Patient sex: M
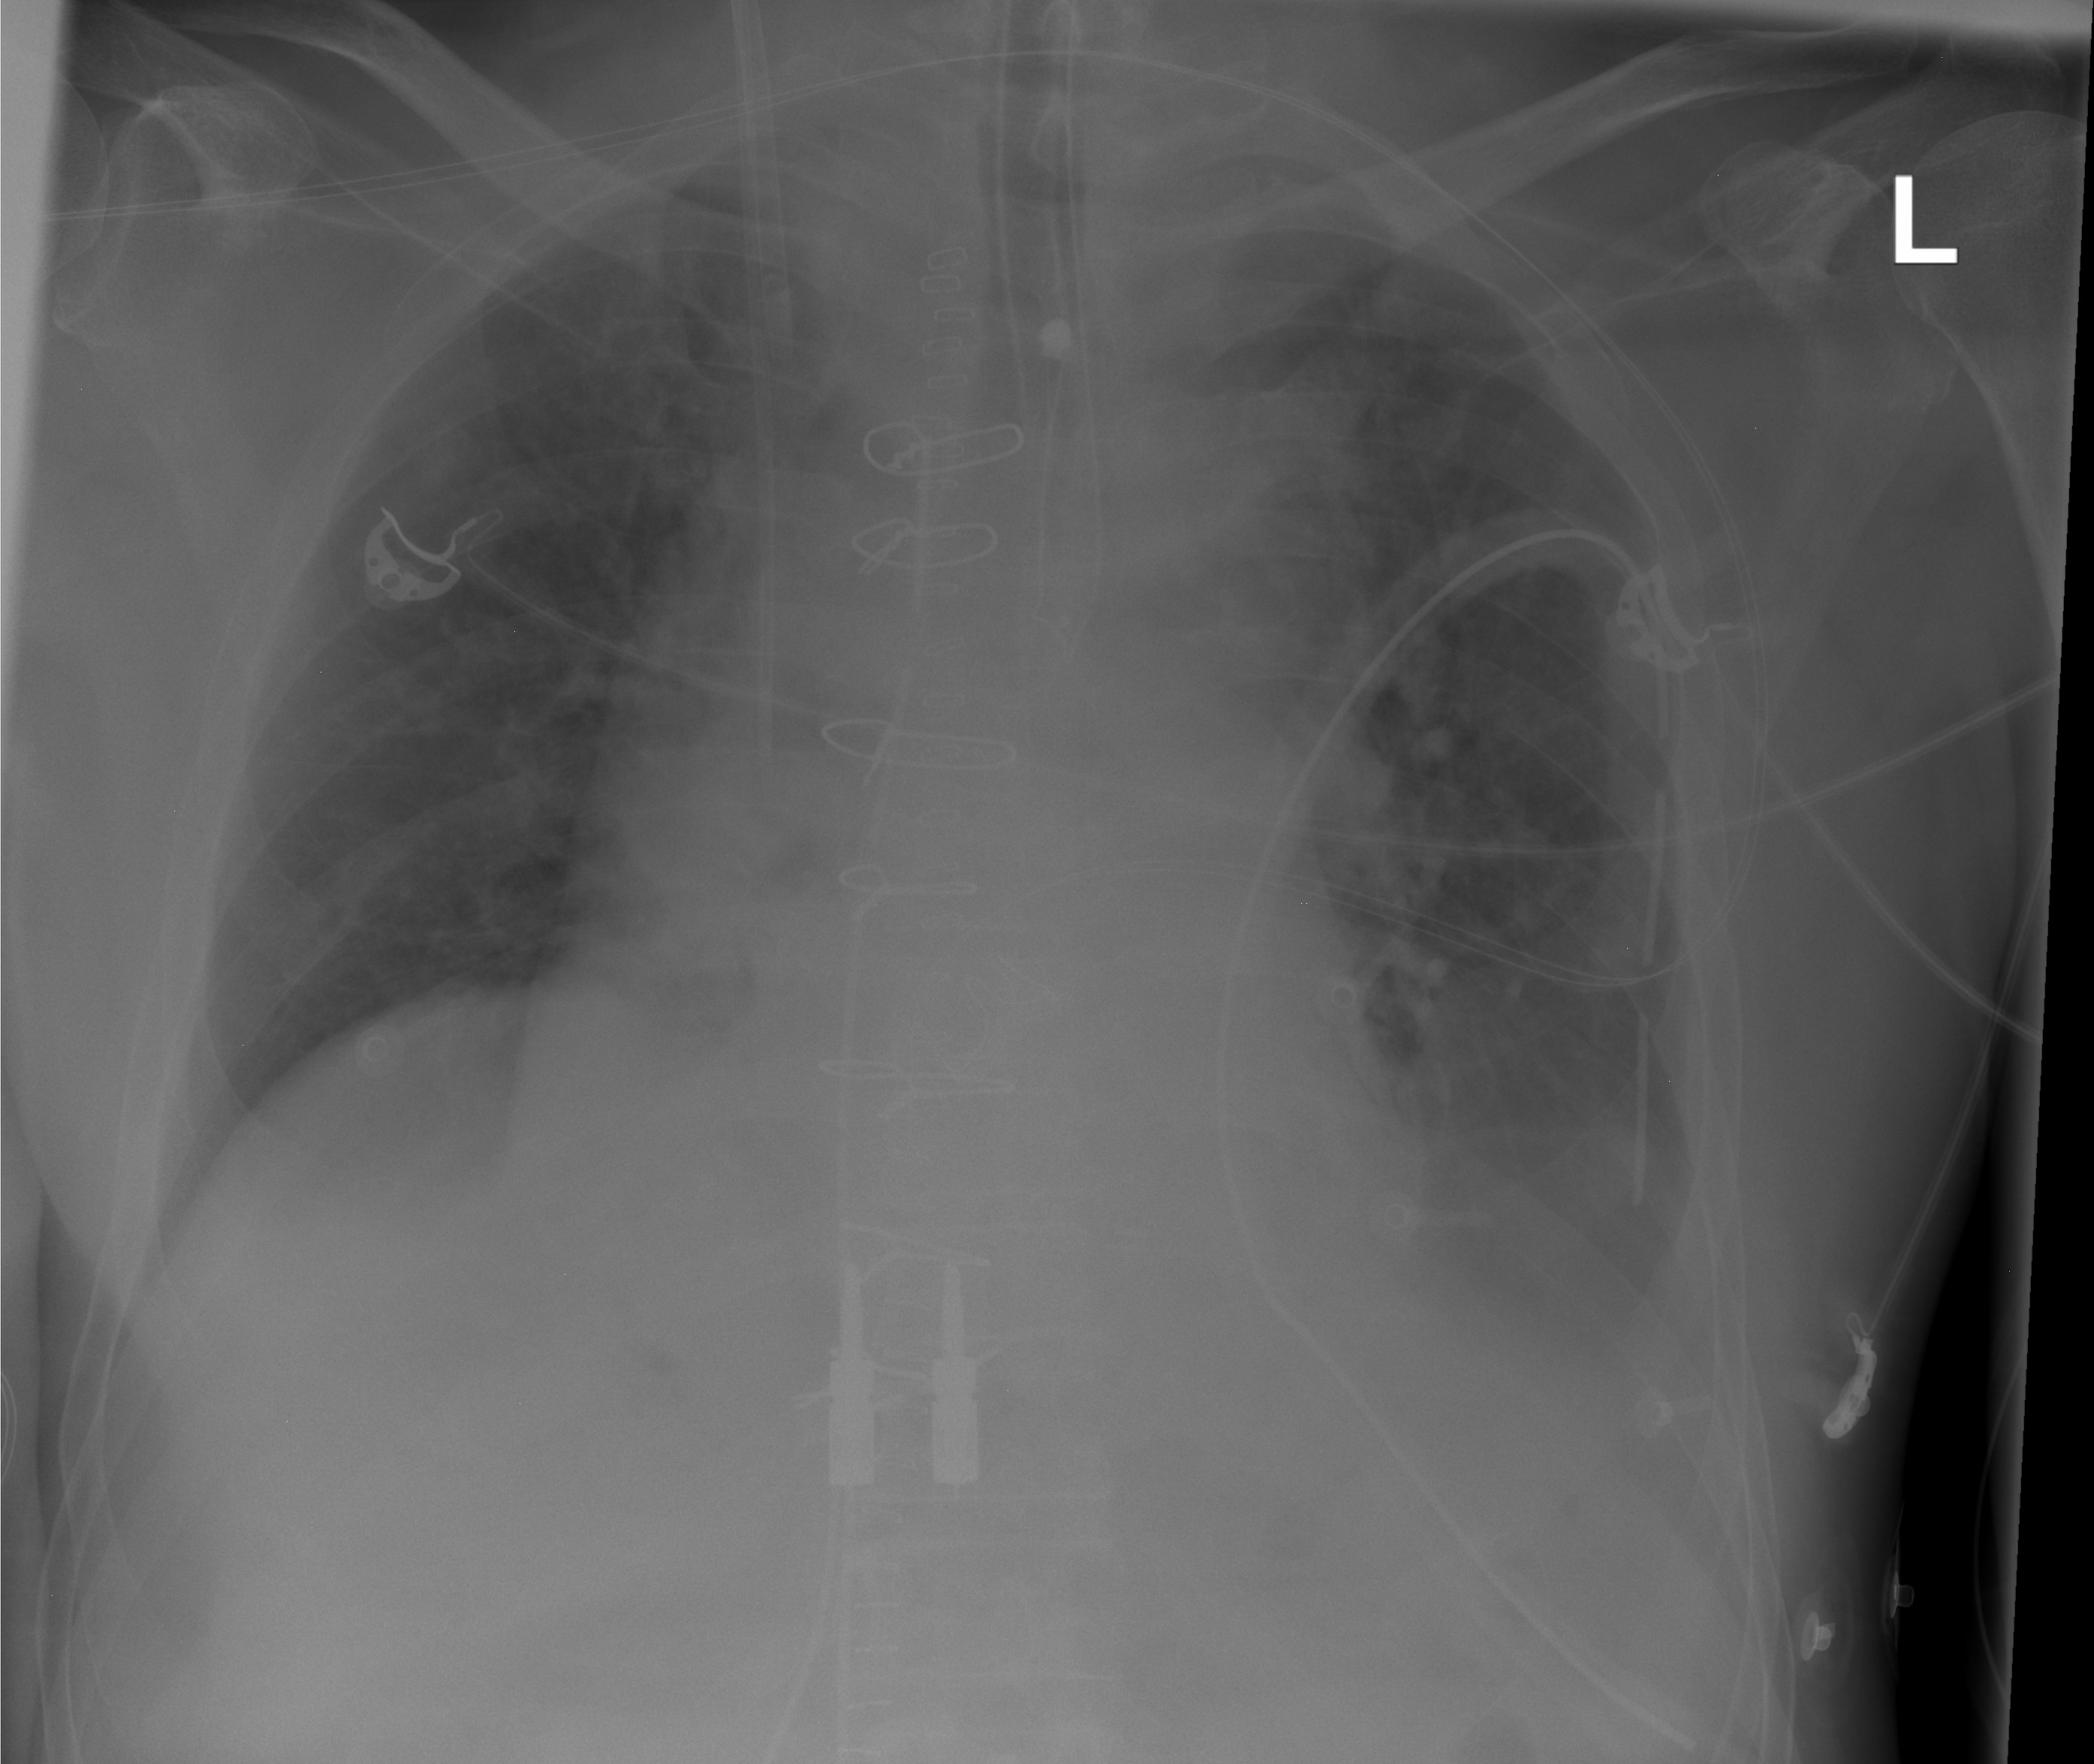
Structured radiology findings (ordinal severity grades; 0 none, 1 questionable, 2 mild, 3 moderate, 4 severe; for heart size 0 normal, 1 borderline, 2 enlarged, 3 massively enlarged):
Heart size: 2
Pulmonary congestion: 2
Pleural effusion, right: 0
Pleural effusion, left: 1
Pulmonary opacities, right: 0
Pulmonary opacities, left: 0
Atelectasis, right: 0
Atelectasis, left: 0